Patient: sex M, age 60
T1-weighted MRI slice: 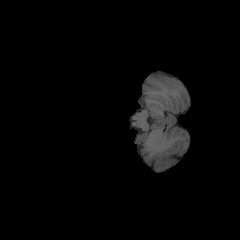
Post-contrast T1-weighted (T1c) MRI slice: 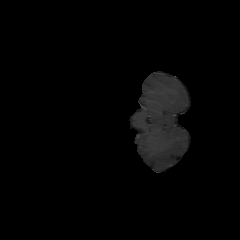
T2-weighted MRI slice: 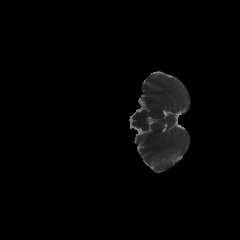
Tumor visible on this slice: no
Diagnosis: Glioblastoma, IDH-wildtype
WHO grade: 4